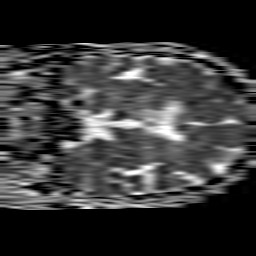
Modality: ADC
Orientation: coronal
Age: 57
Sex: male
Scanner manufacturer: philips
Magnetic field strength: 1.5 T
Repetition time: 3.511 s
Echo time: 0.09257 s